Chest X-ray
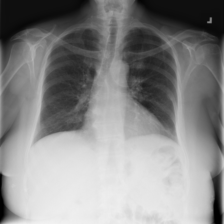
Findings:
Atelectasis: negative
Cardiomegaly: negative
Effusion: negative
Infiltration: negative
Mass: negative
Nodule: negative
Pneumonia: negative
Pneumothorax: negative
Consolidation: negative
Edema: negative
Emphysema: negative
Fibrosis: negative
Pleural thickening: negative
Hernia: negative